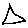
Label: triangle